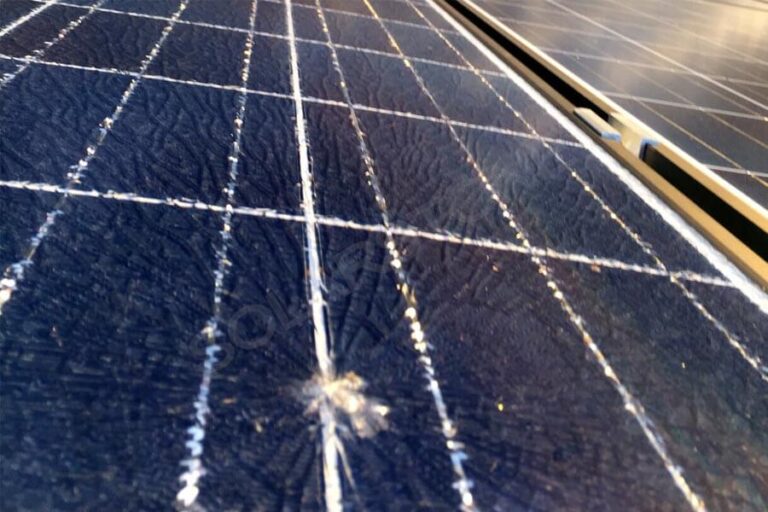
Label: Physical-Damage